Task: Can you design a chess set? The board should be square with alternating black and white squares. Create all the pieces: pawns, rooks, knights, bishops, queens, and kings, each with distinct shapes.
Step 2306:
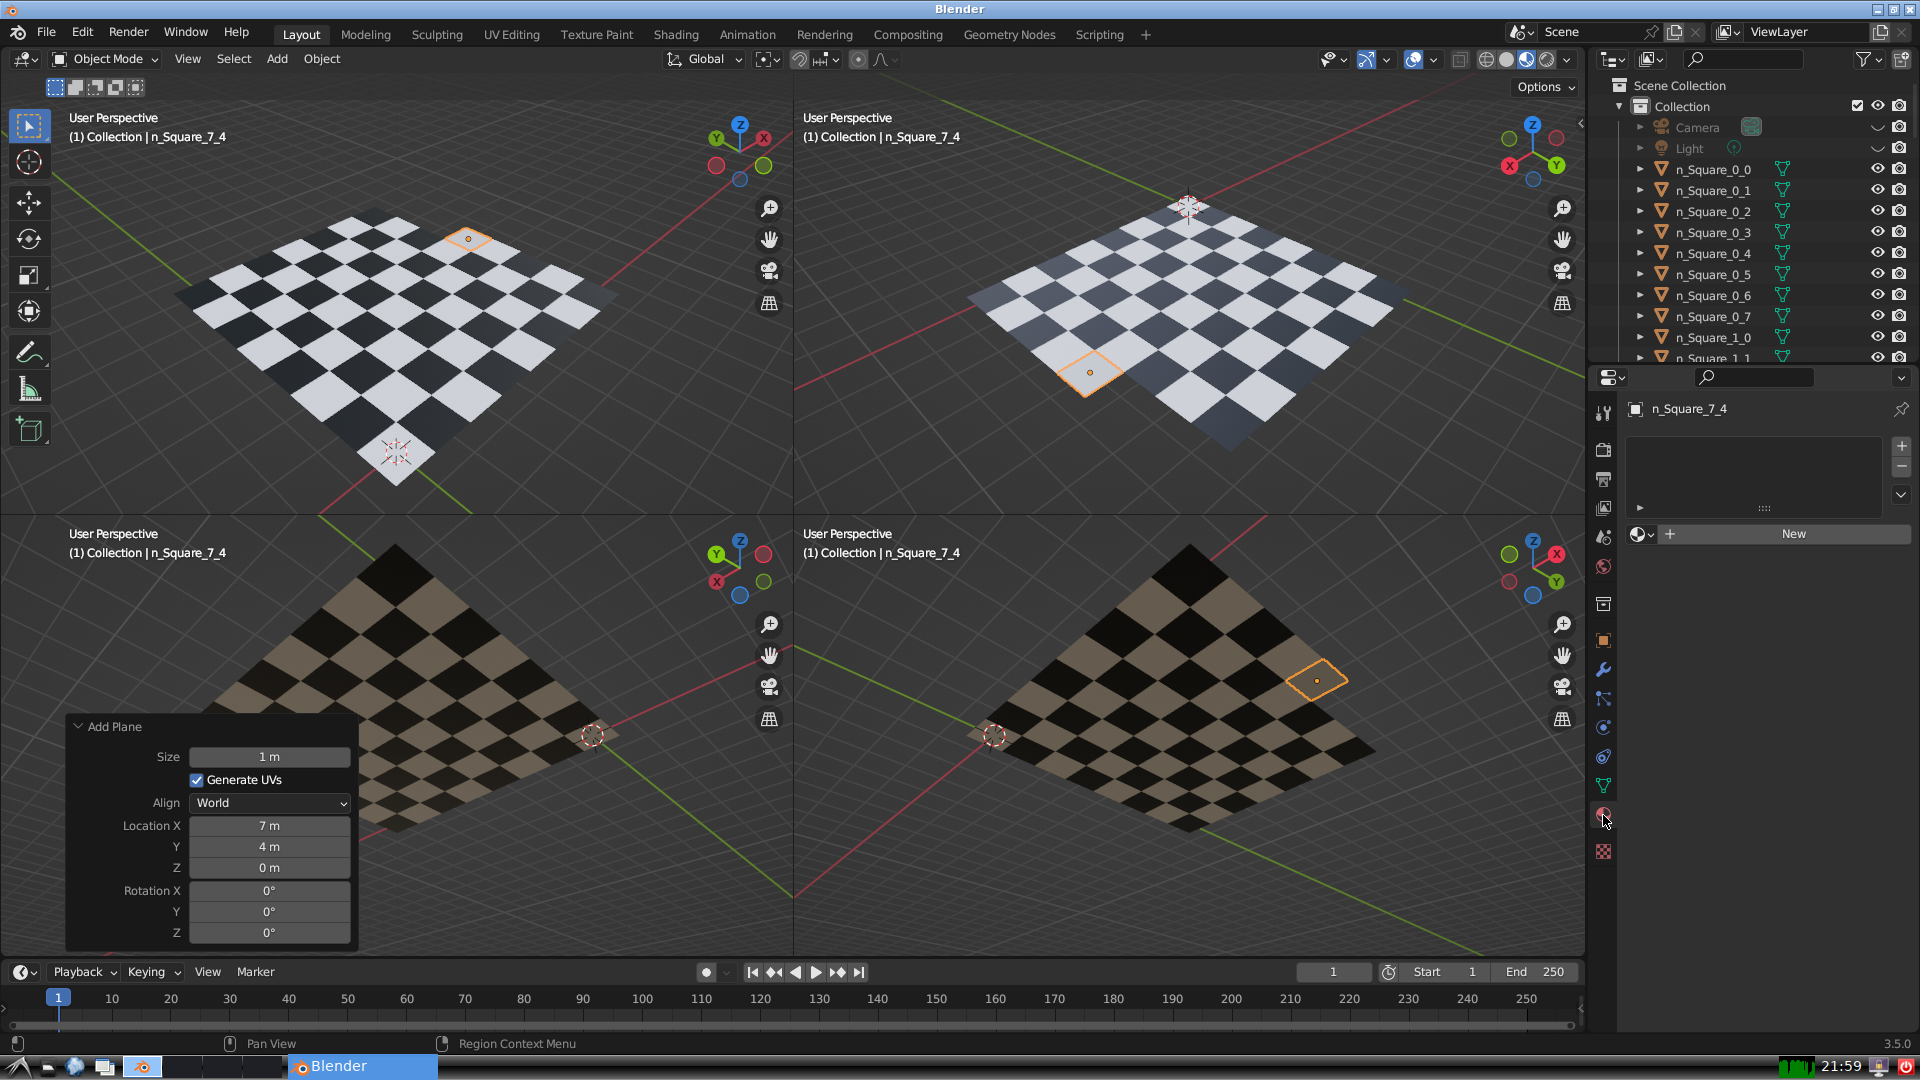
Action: {"mouse_move": [1636, 534]}